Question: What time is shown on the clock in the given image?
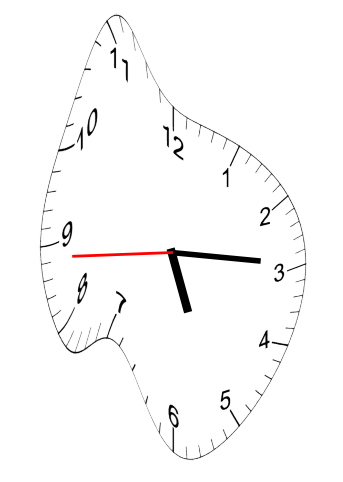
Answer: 05:14:44